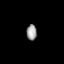
Tissue: lung
Cell type: Others
Senescence score: 0.2189
Nuclear area (px): 159
Mean DAPI intensity: 155.113